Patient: sex F, age 73
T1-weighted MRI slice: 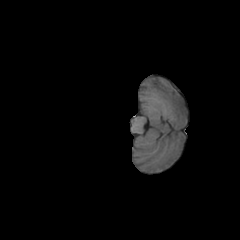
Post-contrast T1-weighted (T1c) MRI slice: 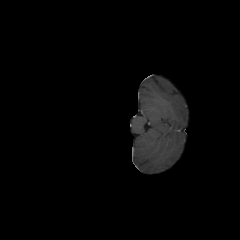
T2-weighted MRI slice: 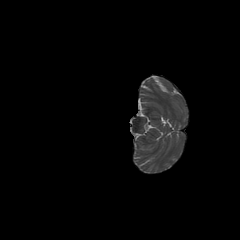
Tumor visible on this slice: no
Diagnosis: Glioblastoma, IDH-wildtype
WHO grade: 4